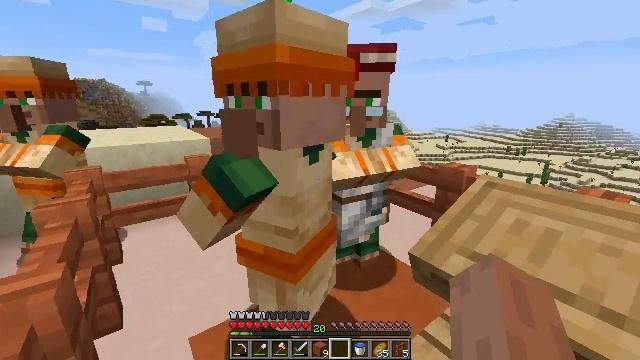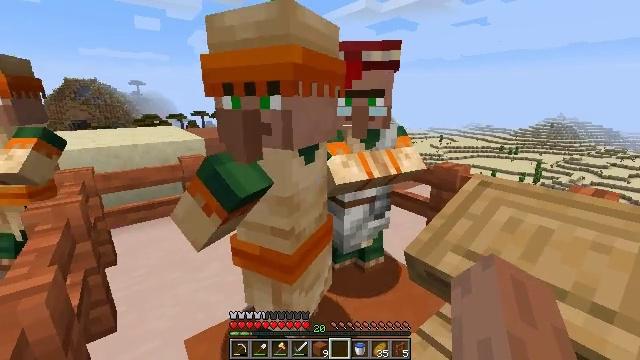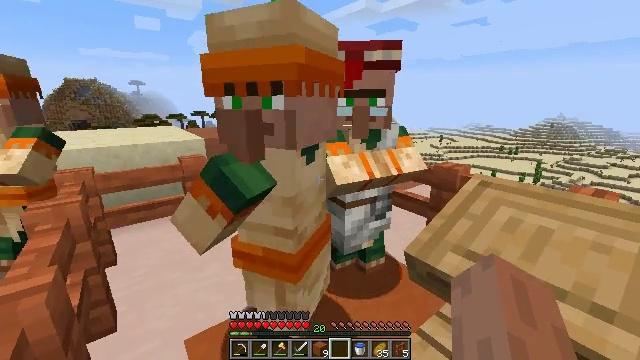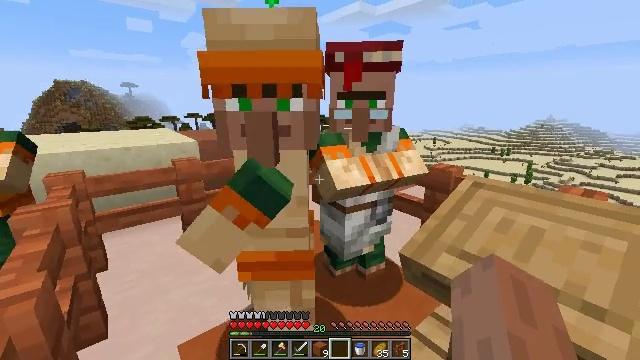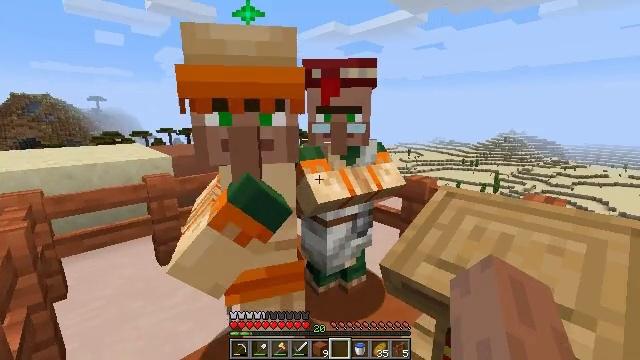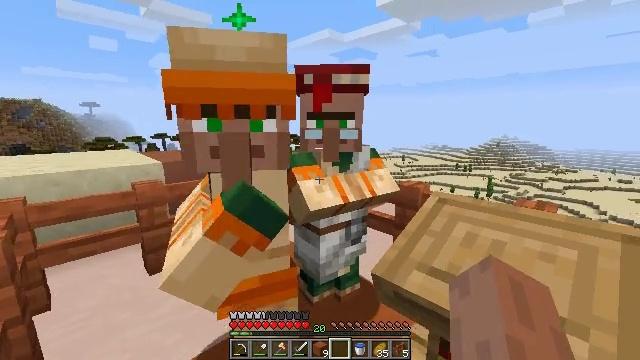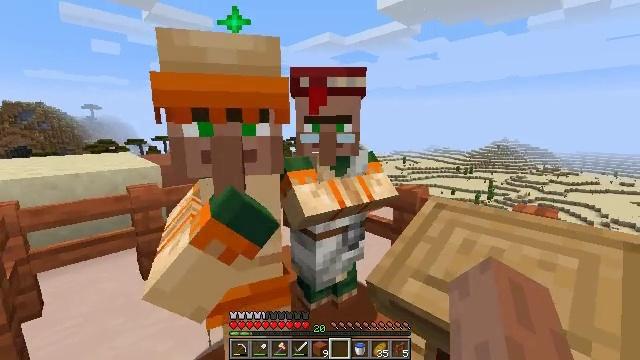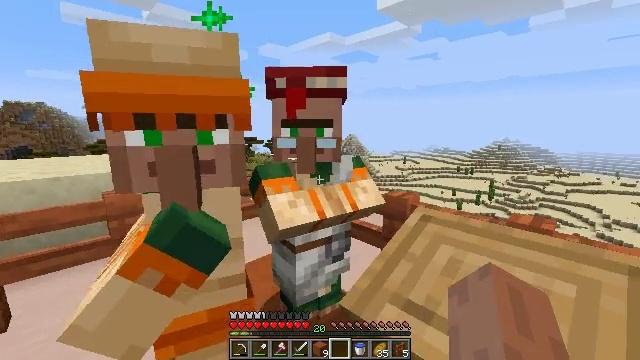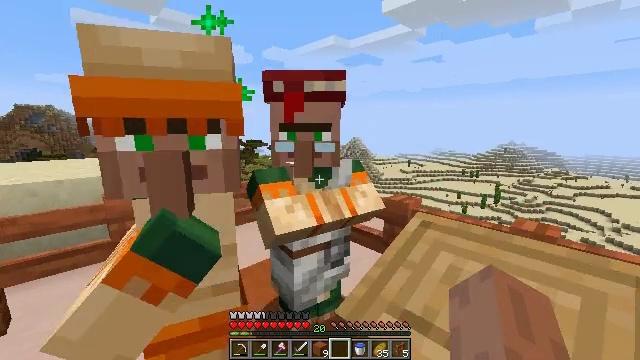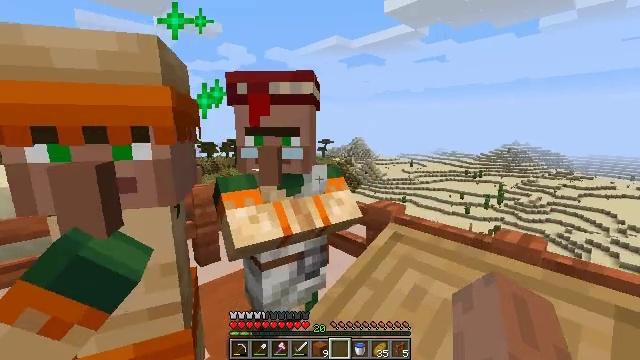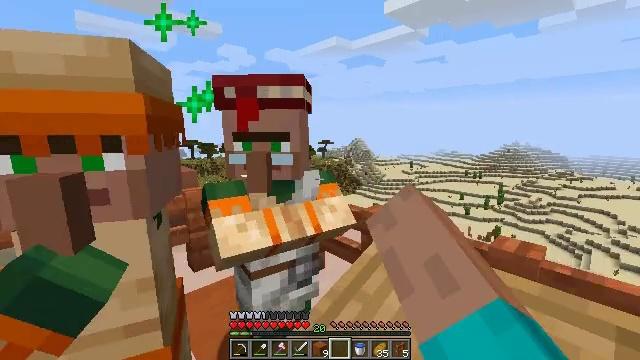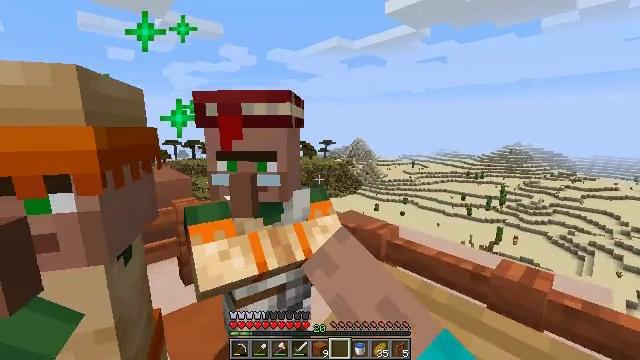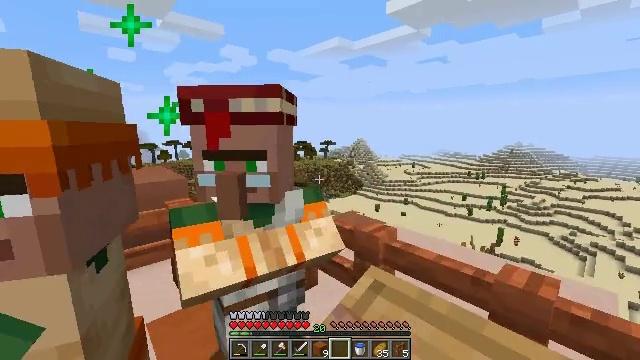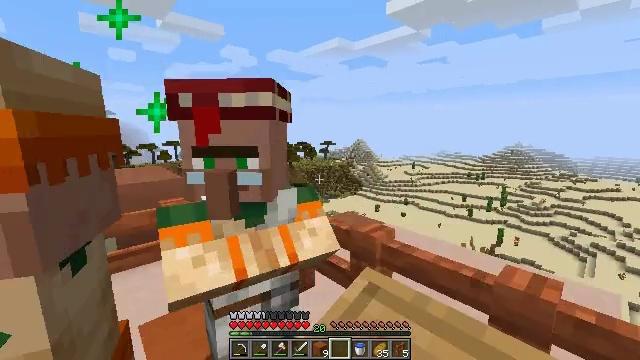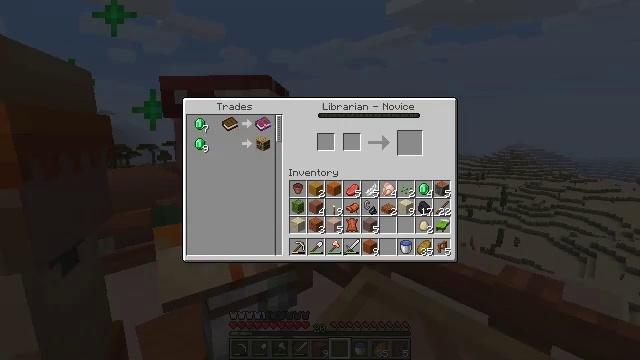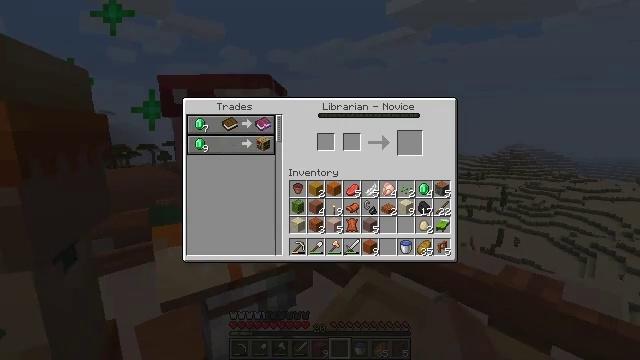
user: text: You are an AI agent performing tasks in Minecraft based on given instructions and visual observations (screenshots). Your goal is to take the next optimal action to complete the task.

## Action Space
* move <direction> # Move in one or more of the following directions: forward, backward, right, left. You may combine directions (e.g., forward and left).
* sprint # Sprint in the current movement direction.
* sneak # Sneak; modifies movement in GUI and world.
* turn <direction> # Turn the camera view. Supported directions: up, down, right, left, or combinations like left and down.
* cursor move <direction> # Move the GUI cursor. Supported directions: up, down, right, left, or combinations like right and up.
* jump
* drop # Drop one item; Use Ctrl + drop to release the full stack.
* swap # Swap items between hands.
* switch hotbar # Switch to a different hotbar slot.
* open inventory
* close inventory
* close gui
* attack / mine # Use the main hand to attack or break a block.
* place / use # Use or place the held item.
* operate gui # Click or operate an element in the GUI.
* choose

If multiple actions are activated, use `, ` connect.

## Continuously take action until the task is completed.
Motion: motion action
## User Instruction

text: Destroy the lectern to reuse it.
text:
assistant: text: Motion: turn right
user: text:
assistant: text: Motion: no_op
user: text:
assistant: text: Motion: turn right
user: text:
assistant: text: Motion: turn right and up
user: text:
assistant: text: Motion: move right, turn right and up
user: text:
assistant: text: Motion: move right
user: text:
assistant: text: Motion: move right
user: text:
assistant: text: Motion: move right
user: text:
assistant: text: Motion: move forward and move right, use / place
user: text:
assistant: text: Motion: move forward, use / place
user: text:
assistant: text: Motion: use / place
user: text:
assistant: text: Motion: no_op
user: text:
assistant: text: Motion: no_op
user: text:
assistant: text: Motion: open gui
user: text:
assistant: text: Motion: no_op
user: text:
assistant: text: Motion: no_op
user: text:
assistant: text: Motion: no_op
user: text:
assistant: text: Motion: cursor move left
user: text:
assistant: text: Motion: no_op
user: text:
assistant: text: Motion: no_op
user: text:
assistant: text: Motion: cursor move up
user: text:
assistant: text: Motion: cursor move up
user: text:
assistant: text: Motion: cursor move up
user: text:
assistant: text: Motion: cursor move up
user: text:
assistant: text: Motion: no_op
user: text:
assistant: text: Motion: no_op
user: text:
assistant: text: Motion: cursor move left
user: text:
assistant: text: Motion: no_op
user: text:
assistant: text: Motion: no_op
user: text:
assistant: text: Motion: no_op